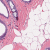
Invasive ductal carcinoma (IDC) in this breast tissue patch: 0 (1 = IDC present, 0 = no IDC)